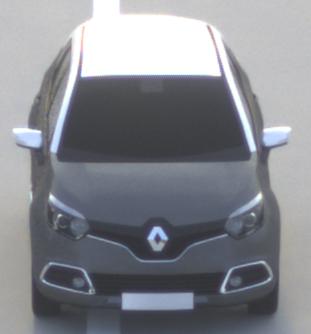
Make: Renault
Model: Captur ENERGY TCe 90
Detailed model: Captur (I)
Model produced from: 2013/06
Model produced until: 2015/05
Doors: 5
Color: gray
Road condition: dry road
Daytime: sunrise or sunset
Contrast: low contrast